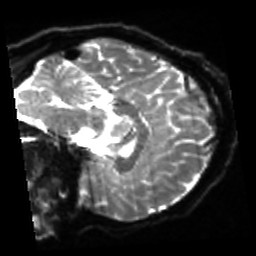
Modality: sbref
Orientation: sagittal
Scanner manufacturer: siemens
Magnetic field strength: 3 T
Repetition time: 4 s
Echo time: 0.0594 s